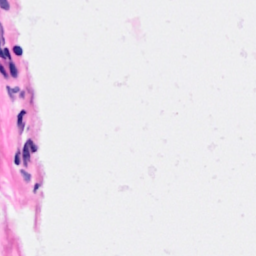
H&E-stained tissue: Breast